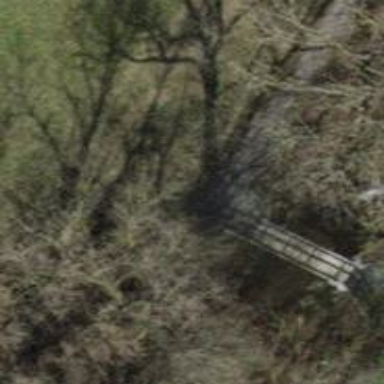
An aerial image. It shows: Agricultural vehicle on footway bridge with grade2 tracktype.